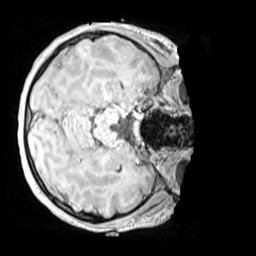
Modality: MP2RAGE
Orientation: axial
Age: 10
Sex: female
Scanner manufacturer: siemens
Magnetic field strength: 3 T
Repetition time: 4 s
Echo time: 0.00303 s